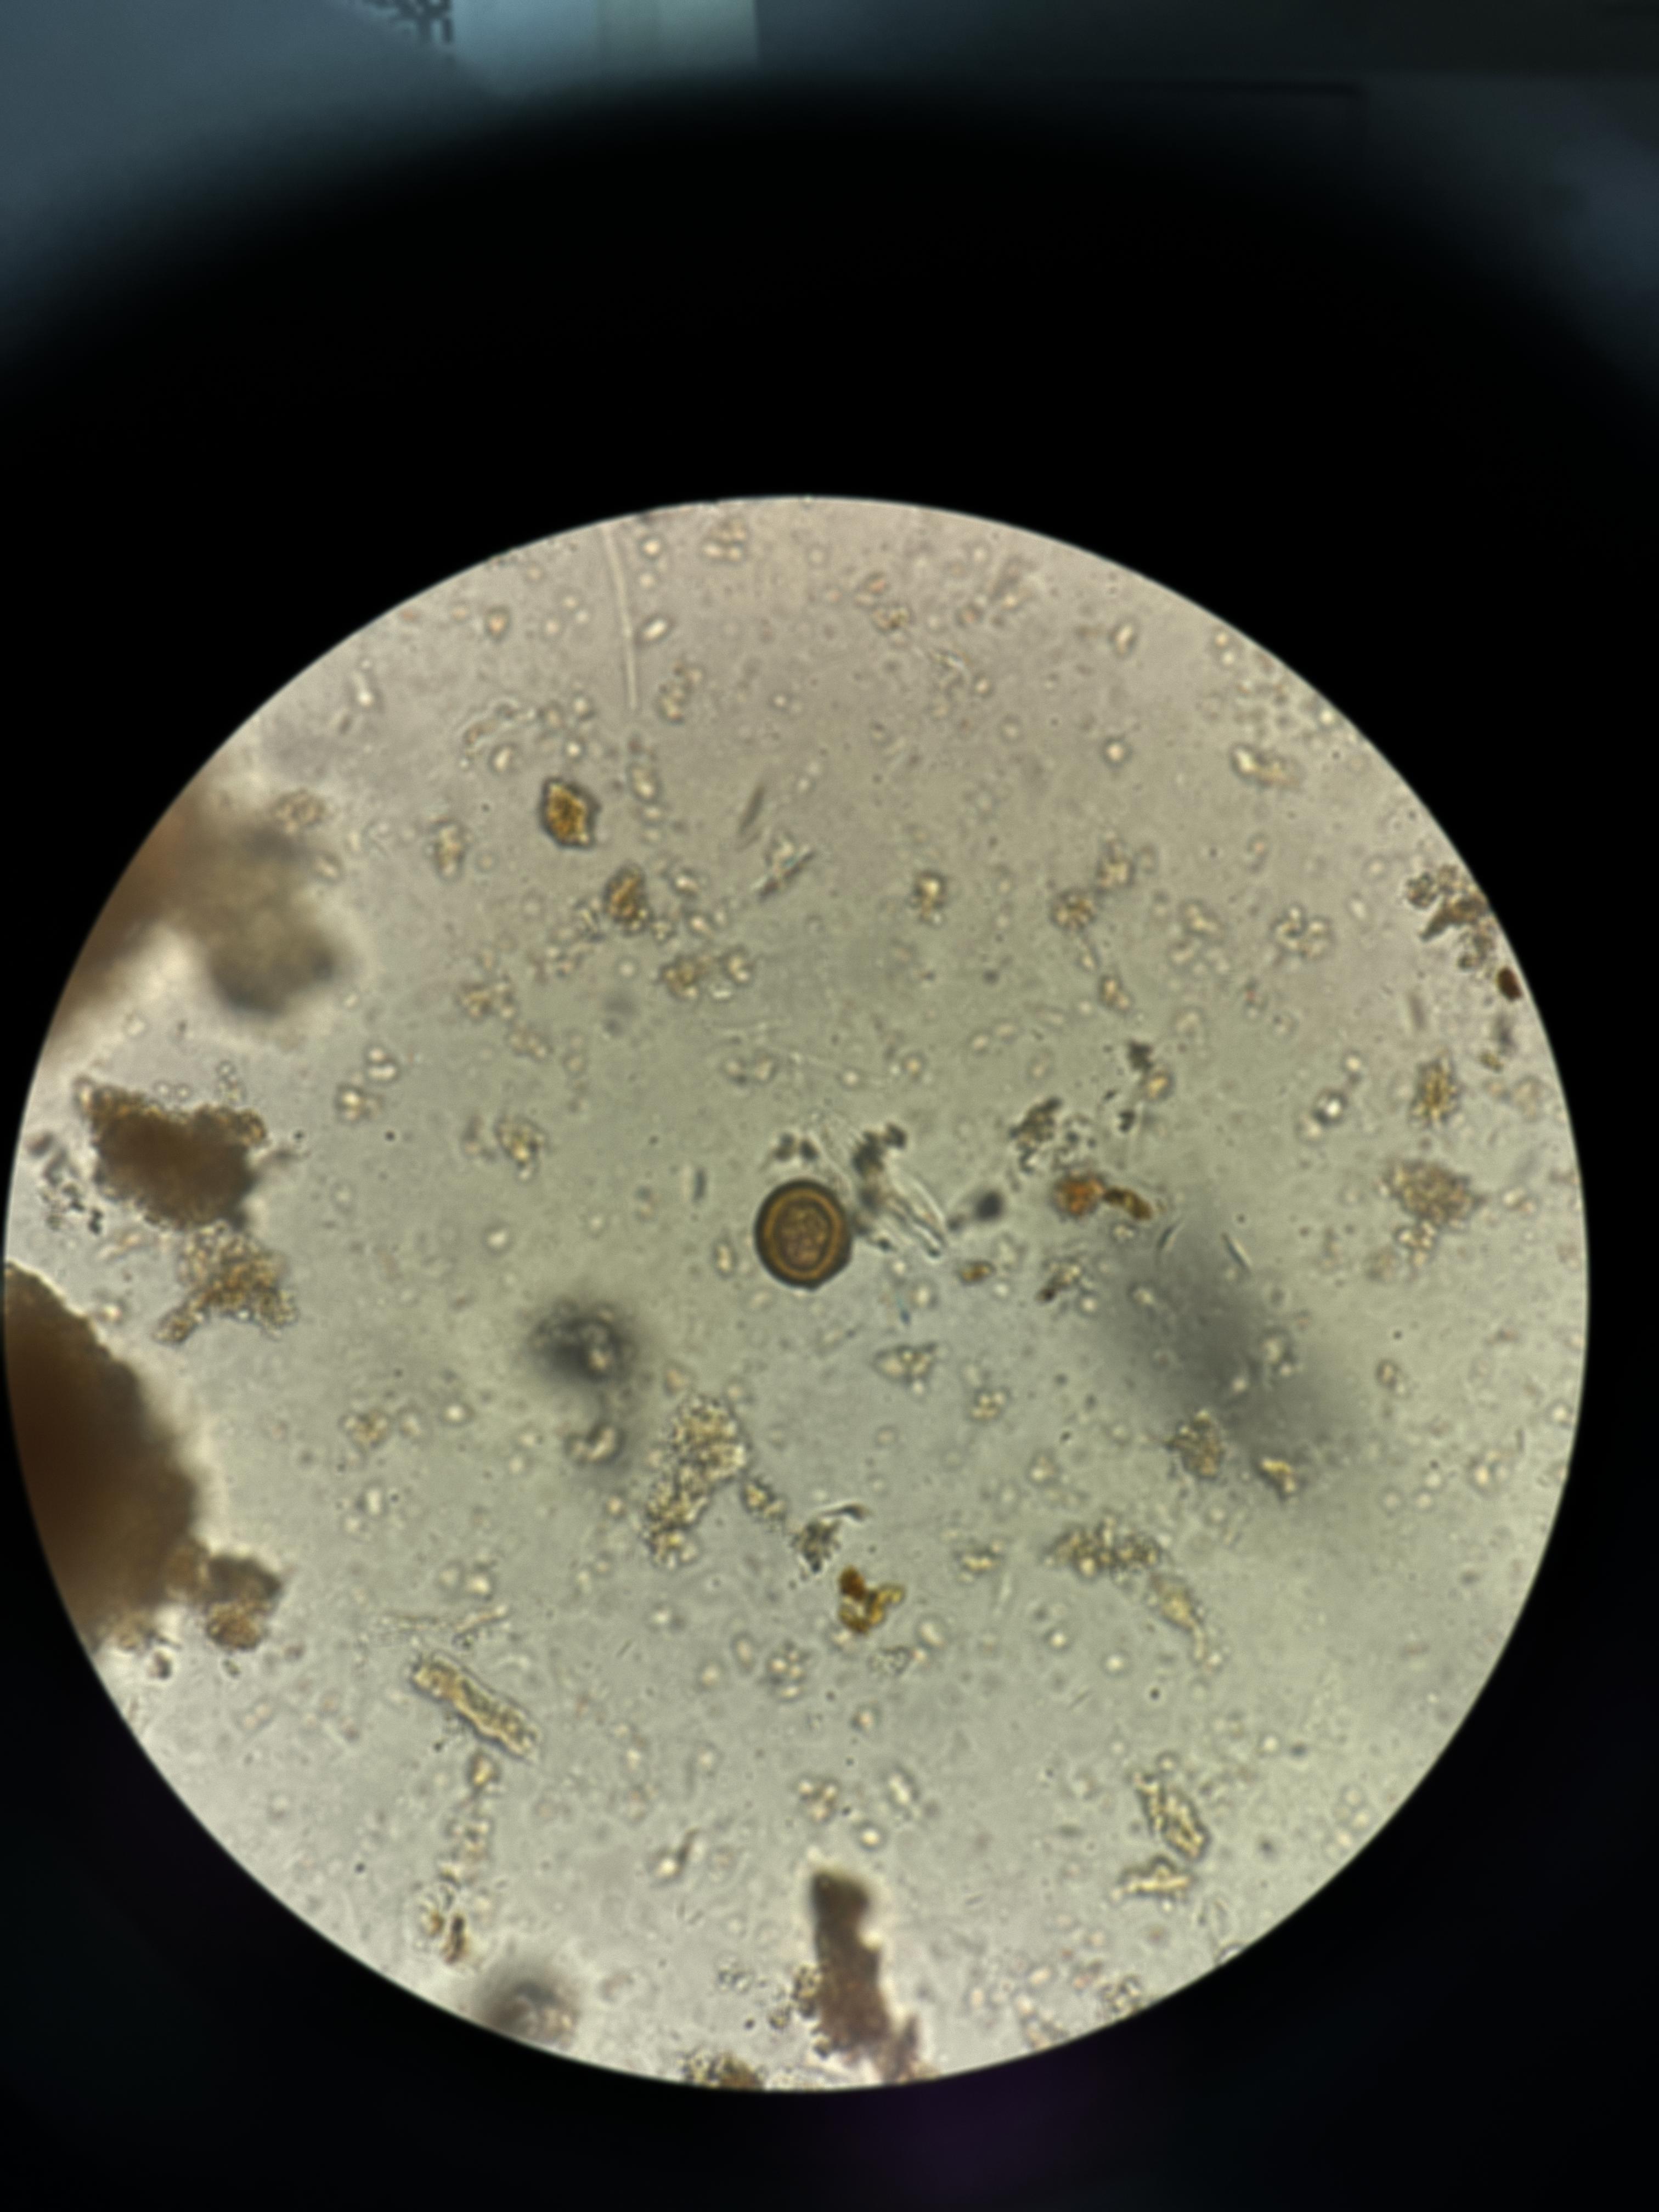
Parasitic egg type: Taenia spp. egg